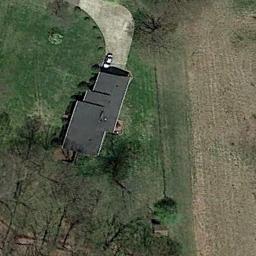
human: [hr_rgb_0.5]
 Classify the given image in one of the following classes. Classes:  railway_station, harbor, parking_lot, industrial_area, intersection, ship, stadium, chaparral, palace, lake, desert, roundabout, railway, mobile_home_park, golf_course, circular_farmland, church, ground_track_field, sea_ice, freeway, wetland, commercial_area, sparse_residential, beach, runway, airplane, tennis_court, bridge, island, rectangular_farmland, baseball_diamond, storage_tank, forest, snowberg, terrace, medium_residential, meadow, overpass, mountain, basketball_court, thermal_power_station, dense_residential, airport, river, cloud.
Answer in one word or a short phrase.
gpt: sparse_residential